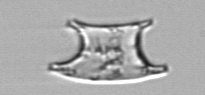
Label: Eucampia